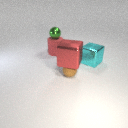
small brown rubber sphere to the left of large cyan metal cube